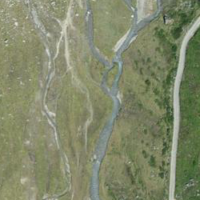
EUNIS habitat code: 31
Species observed at this site:
Pinguicula alpina